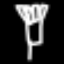
Label: fork